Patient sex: M
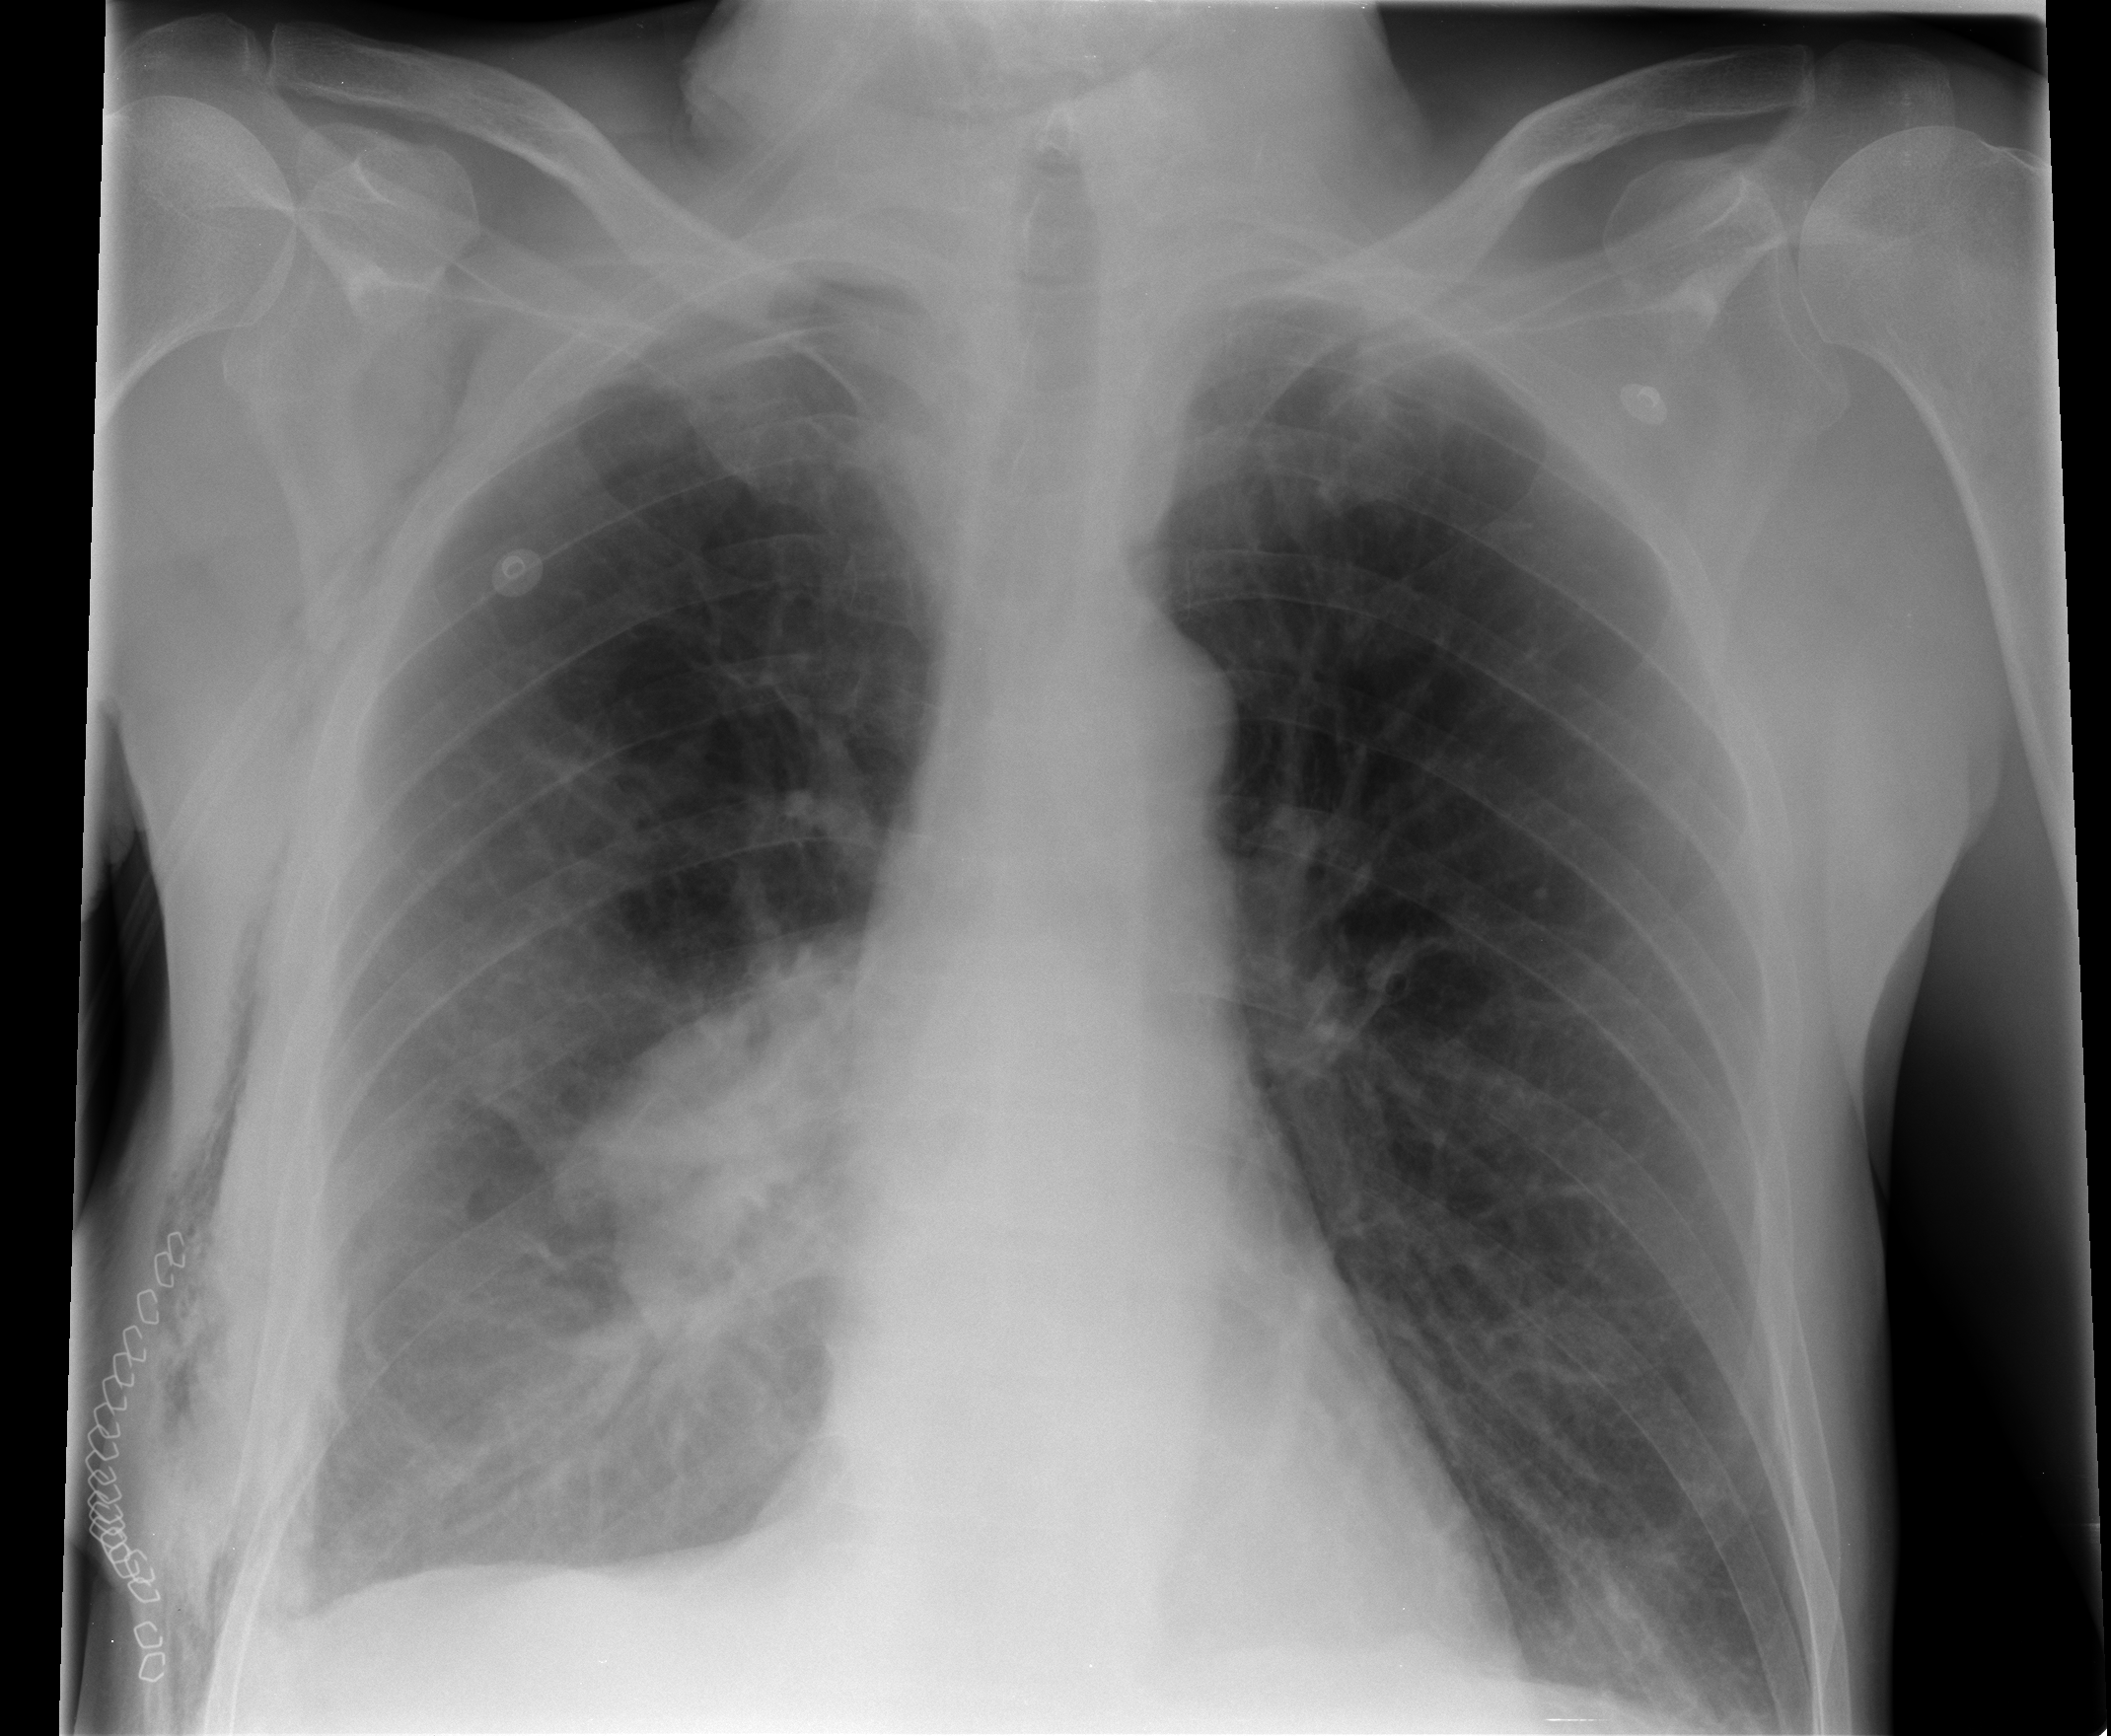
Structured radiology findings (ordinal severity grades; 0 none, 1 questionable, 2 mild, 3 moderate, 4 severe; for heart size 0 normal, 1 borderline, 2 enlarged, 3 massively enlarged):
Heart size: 0
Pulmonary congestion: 0
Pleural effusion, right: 1
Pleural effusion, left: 0
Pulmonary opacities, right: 0
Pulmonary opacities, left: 0
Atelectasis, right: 2
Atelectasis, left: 2